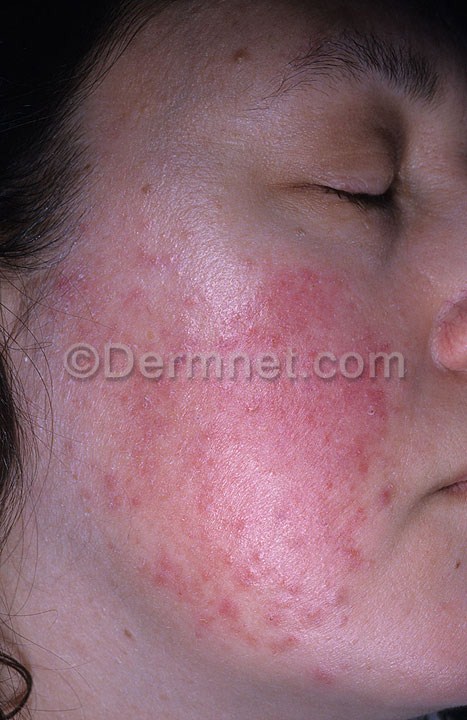
Disease: Tinea Ringworm Candidiasis and other Fungal Infections